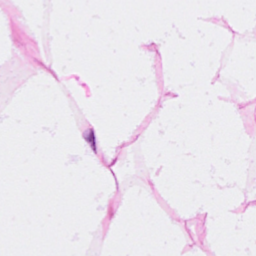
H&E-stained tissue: Breast